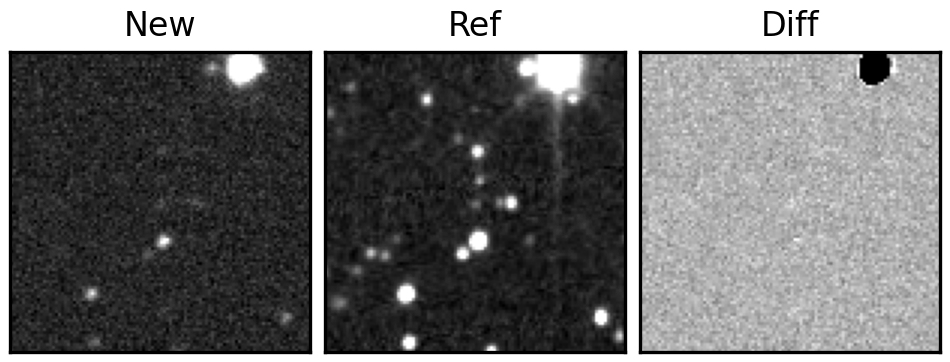
Label: real